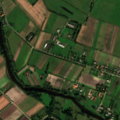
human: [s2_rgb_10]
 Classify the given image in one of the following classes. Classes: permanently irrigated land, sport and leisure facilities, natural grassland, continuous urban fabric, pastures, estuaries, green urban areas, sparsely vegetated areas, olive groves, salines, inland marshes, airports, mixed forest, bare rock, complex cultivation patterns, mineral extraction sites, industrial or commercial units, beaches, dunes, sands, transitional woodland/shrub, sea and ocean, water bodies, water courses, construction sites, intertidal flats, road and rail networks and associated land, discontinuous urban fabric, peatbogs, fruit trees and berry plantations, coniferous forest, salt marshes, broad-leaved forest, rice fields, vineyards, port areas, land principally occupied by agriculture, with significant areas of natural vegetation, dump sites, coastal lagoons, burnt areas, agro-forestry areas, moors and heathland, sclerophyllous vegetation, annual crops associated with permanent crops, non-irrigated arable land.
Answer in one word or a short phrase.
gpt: discontinuous urban fabric, non-irrigated arable land, complex cultivation patterns, water courses